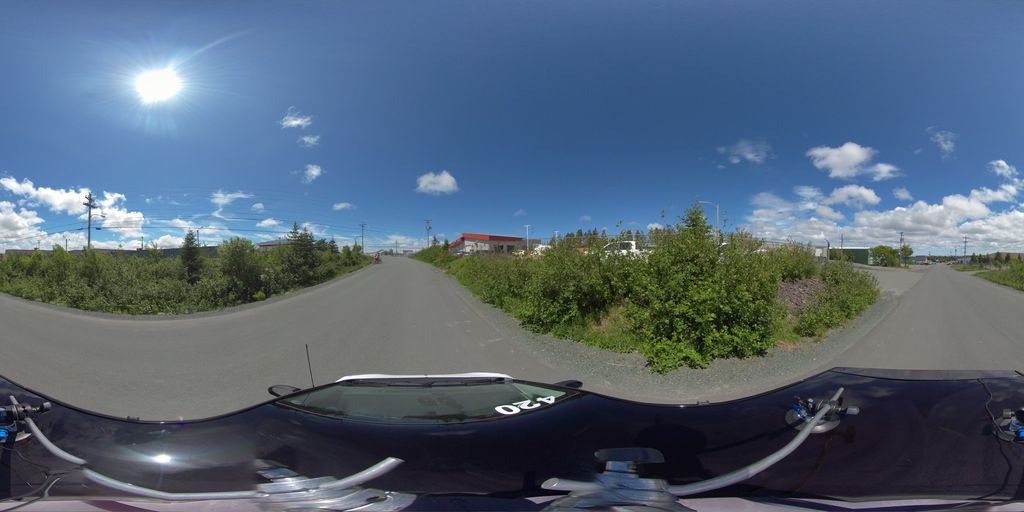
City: st_johns